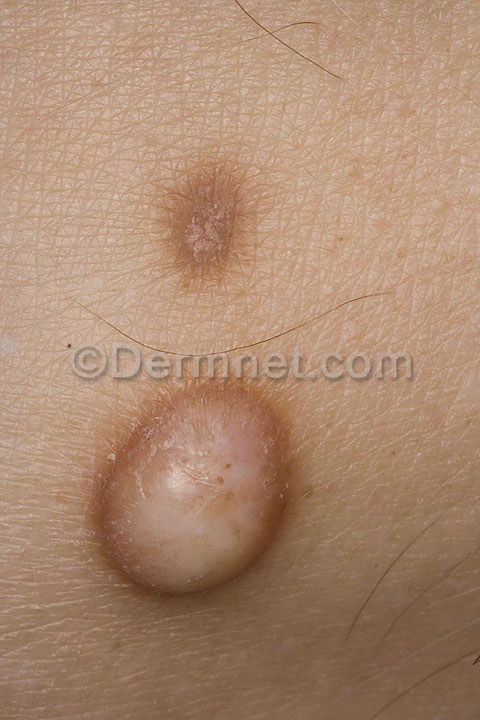
Disease: Seborrheic Keratoses and other Benign Tumors